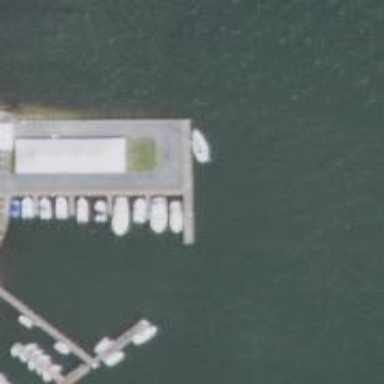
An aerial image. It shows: Man-made pier.